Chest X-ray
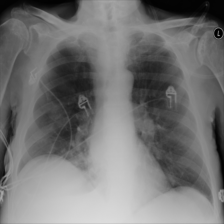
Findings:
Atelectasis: negative
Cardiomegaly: negative
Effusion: negative
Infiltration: negative
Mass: negative
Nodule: negative
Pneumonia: negative
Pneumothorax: negative
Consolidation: negative
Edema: negative
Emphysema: negative
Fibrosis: negative
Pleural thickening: negative
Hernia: negative